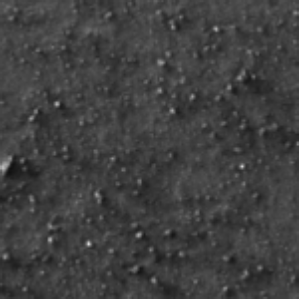
Label: frost